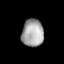
Tissue: lung
Cell type: Myeloid cells
Senescence score: 0.09455
Nuclear area (px): 588
Mean DAPI intensity: 164.088